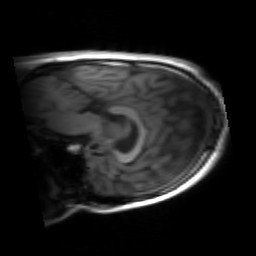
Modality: inplaneT1
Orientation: sagittal
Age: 28
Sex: male
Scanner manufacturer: siemens
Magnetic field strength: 3 T
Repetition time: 1.2 s
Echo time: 0.00251 s